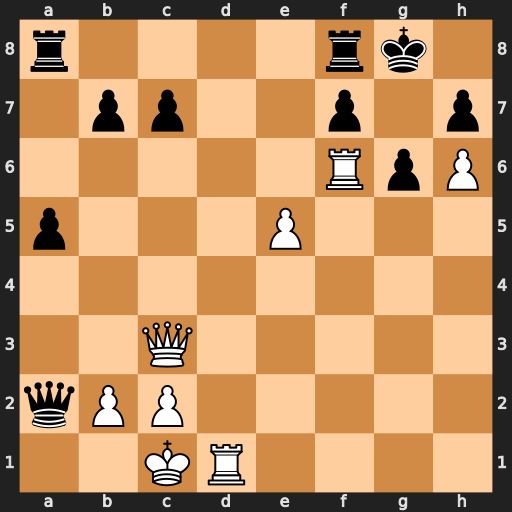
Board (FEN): r4rk1/1pp2p1p/5RpP/p3P3/8/2Q5/qPP5/2KR4
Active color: w
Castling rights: -
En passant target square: -
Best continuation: e6 Qa1+ Kd2 Rfd8+ Ke3 Qxd1 Rxg6+